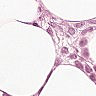
Metastatic tissue present: yes